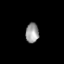
Tissue: lung
Cell type: Epithelial cells
Senescence score: 0.2224
Nuclear area (px): 253
Mean DAPI intensity: 154.154